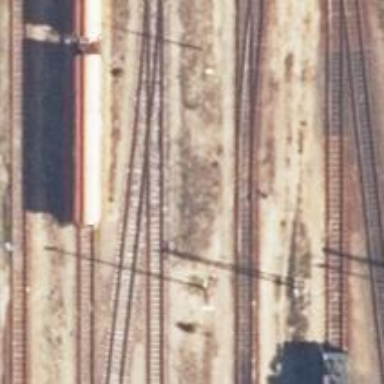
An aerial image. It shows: Railway switch.